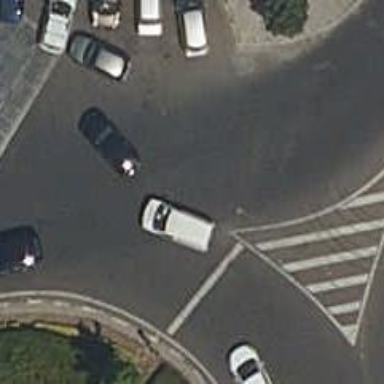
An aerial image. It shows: Road with traffic signals.